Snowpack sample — Buffalo Mountain, Silverthorne, Colorado, USA (1/25/25, 10:11 AM MST)
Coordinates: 39.6222, -106.1139
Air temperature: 22 °F
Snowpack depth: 110 cm
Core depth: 40 cm
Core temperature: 46.4 °F
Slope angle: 12°, slope face: 102°
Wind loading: high
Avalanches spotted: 0
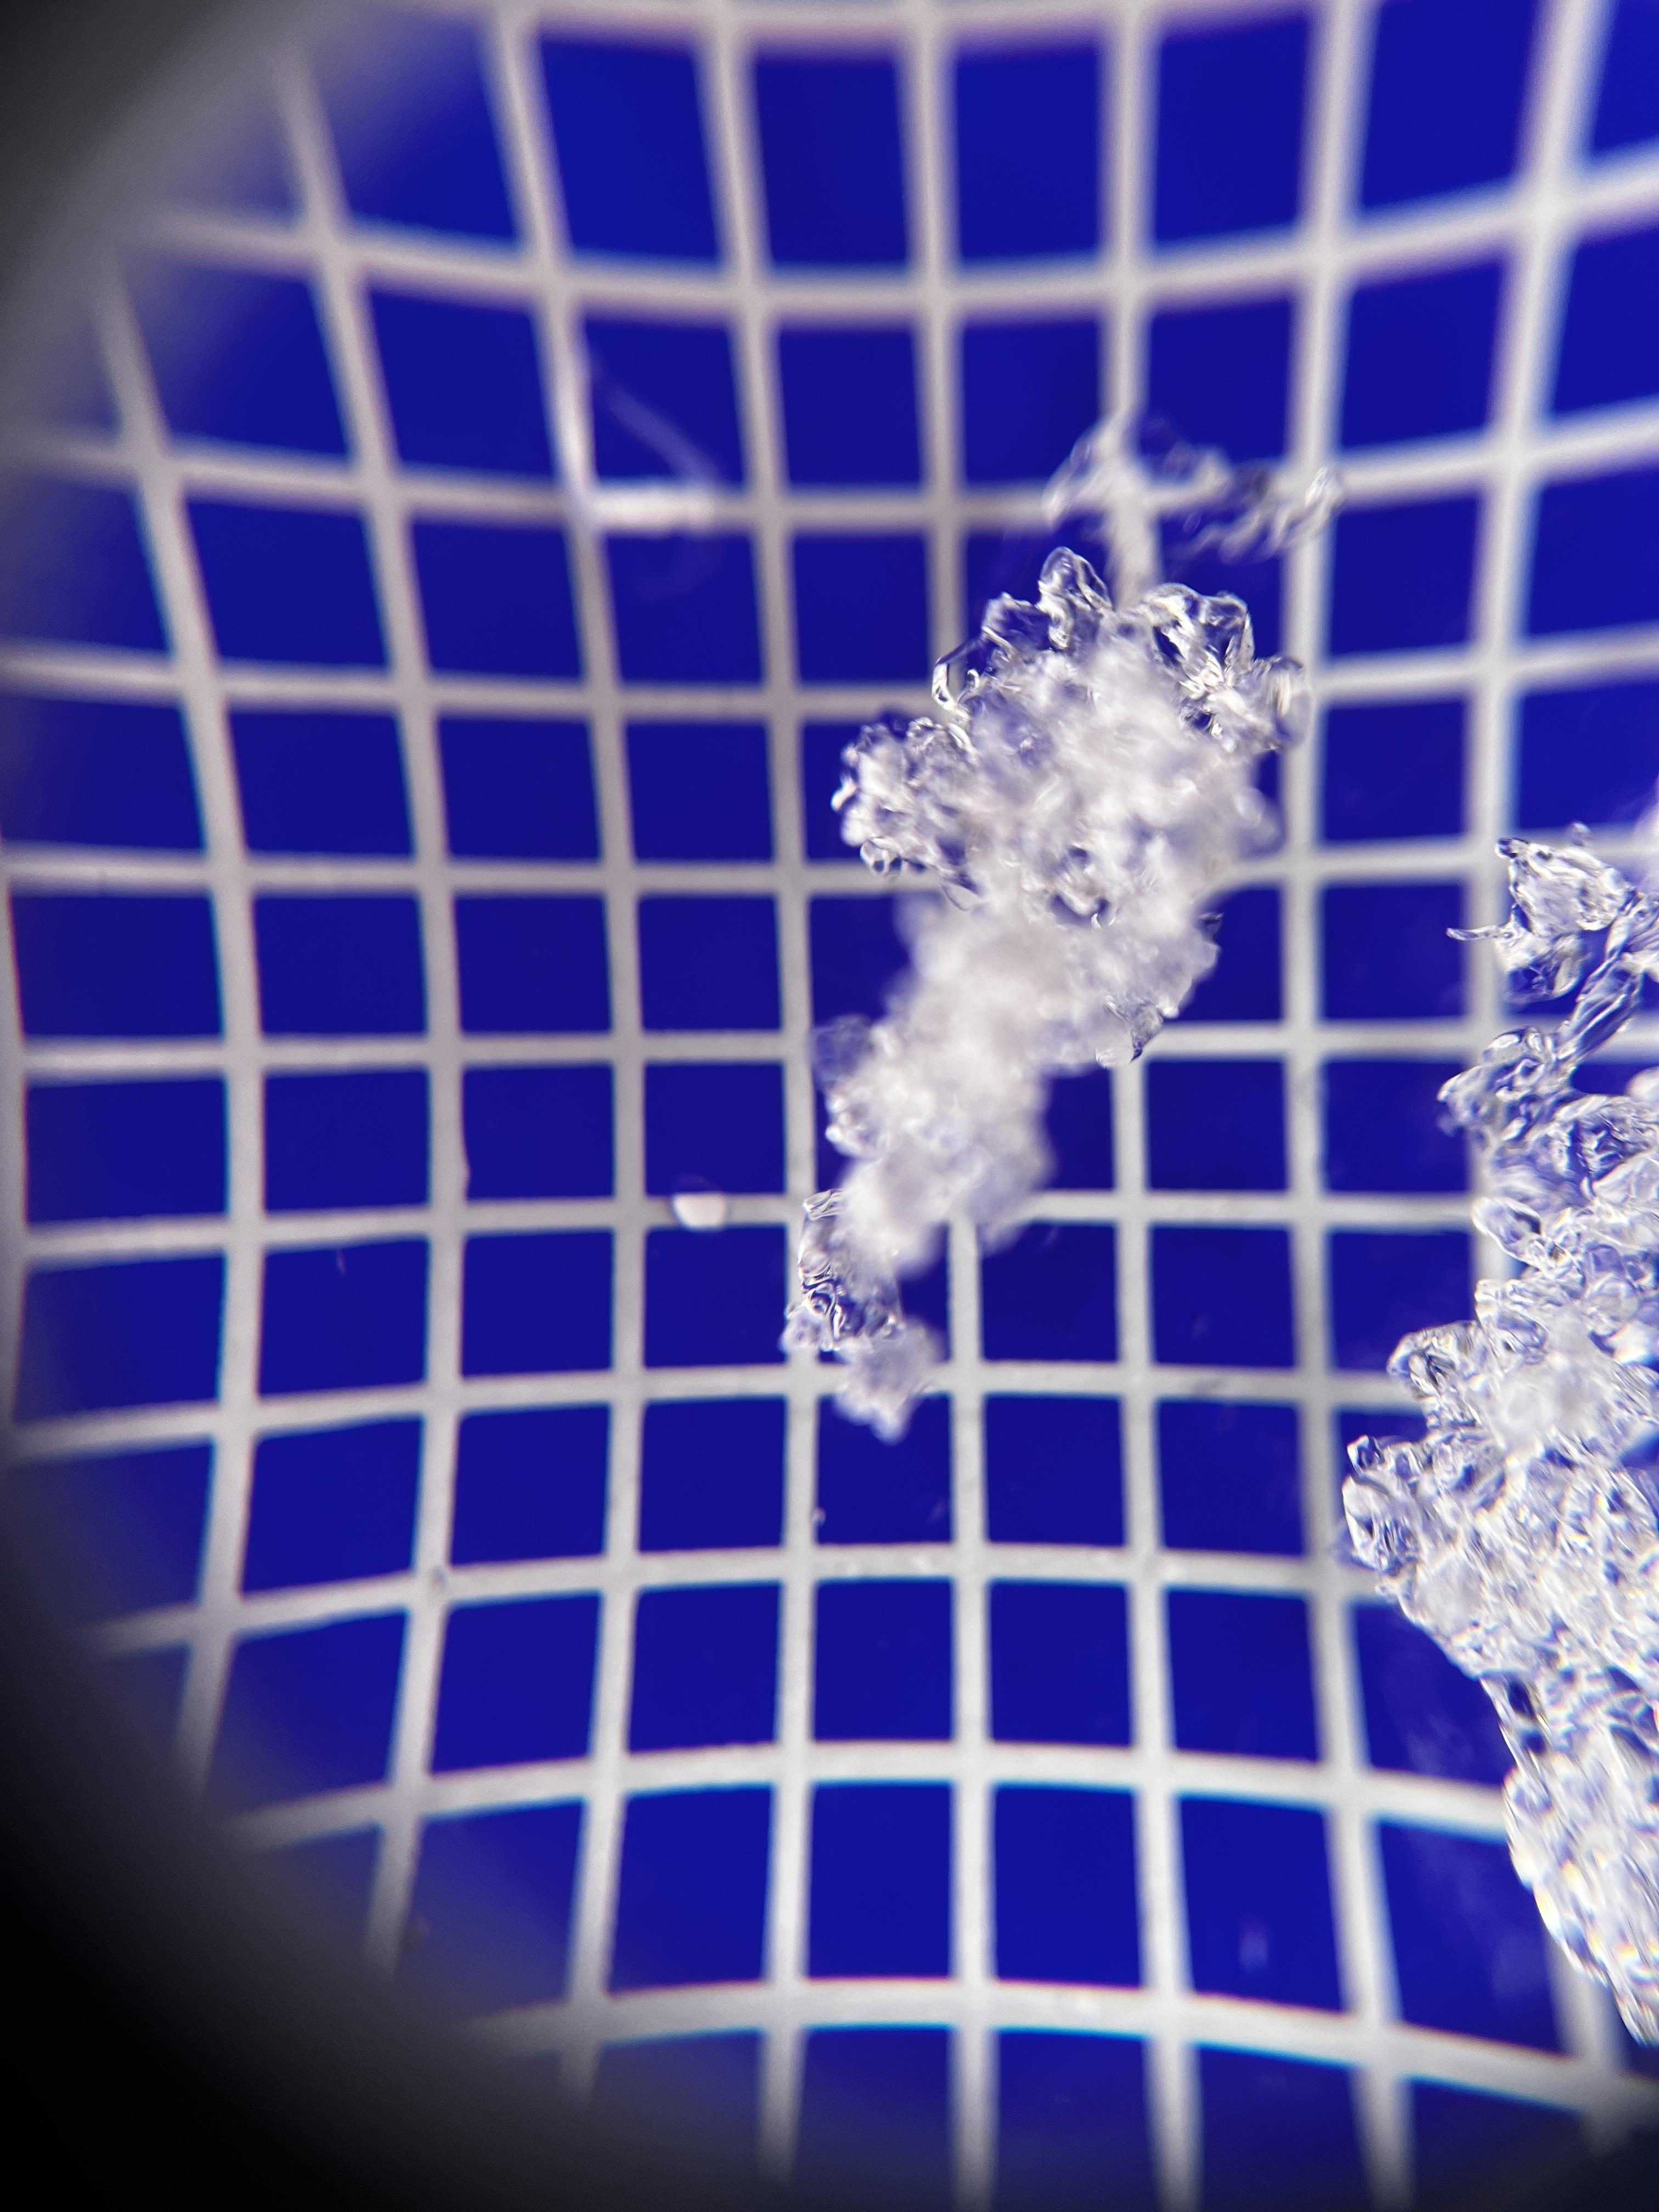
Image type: magnified_profile
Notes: No avalanches nearby, collected on the outskirts of a fire break 15 meters from the treeline, on way to Buffalo and Red Mountain